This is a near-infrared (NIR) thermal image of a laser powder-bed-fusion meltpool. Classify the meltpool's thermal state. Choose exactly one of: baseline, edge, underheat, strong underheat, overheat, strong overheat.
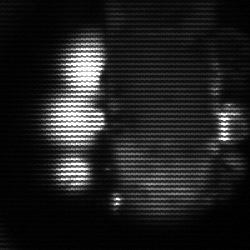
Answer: strong underheat